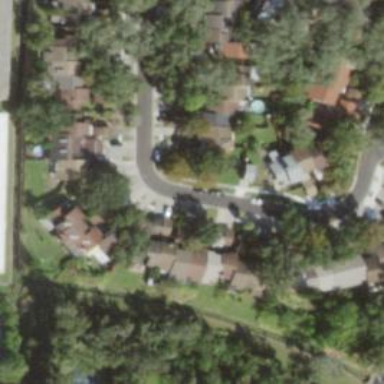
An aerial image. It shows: Living street.